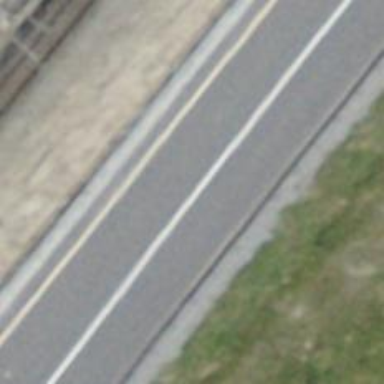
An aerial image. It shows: Primary road with asphalt surface.